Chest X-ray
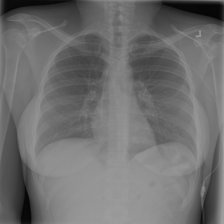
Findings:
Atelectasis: negative
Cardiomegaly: negative
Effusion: negative
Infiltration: negative
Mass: negative
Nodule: negative
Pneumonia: negative
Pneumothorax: negative
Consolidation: negative
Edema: negative
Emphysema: negative
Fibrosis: negative
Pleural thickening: negative
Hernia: negative